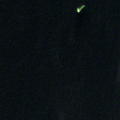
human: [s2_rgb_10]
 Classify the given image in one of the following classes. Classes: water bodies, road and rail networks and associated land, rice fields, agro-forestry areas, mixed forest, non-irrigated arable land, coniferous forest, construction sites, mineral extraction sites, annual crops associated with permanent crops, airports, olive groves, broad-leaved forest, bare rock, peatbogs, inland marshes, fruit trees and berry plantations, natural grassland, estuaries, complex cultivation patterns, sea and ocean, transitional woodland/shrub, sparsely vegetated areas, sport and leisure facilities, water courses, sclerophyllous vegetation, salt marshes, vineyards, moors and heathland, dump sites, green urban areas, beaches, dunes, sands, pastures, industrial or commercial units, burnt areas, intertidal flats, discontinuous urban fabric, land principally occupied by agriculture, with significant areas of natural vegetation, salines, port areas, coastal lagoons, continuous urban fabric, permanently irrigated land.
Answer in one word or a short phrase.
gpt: water bodies